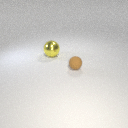
large yellow metal sphere to the left of small brown rubber sphere